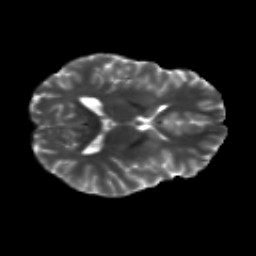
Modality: T2w
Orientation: axial
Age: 20
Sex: male
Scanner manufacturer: siemens
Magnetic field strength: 3 T
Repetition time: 8.8 s
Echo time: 0.085 s